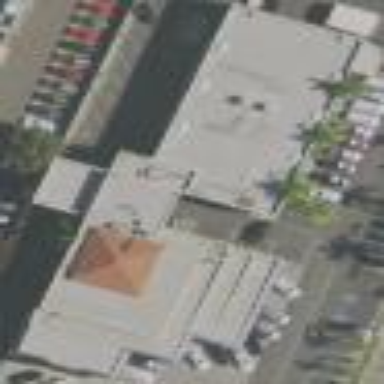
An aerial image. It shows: Commercial building used for cars.